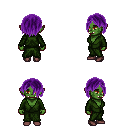
a pixel art fantasy rpg character, female body template, orc, green skin, green robe, metal pants, purple bangs hairstyle, maroon shoes, four views (front, back, left, right), 2x2 character sprite sheet, small pixel art, hard edges, no anti-aliasing